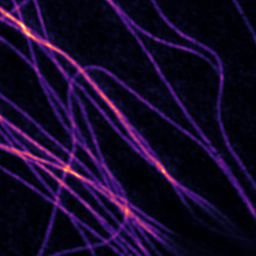
Label: Super-resolution Microtubules image